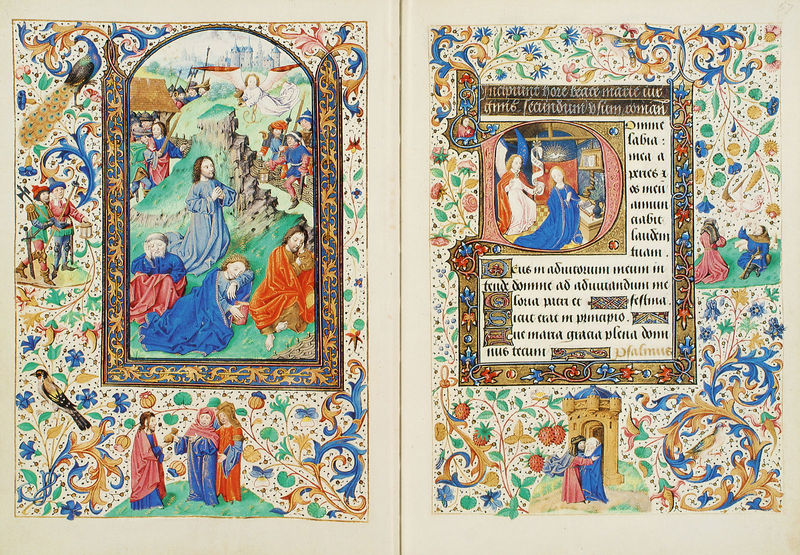
Titel: Stundenbuch der Maria von Burgund
Künstler: Liévin van Lathem
Institution: Wien, Österreichische Nationalbibliothek
Schlagwörter: blau, vogel, menschen, bunt, rot, schloss, tier, gold, person, engel, ranken, schrift, bücher, schlafen, krank, narren, buch, burg, seite, buchstabe, buchstaben, pfau, seiten, jesus, grüne, gaukler, miniatur, handschrift, apostel, ölberg, joachim, gethsemane, liturgisch, goldene pforte, szadt, erdbeereb